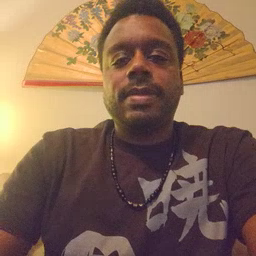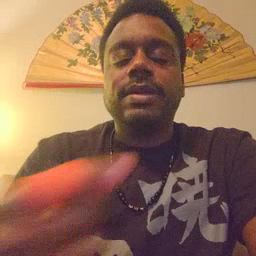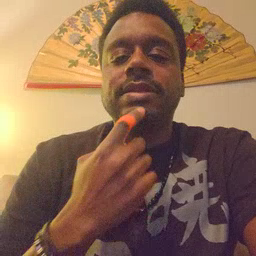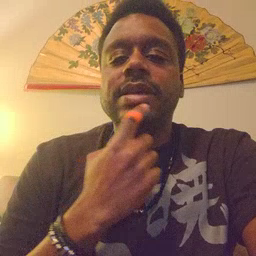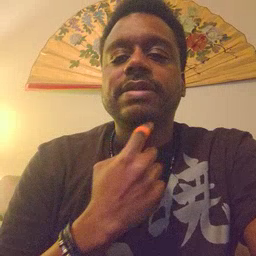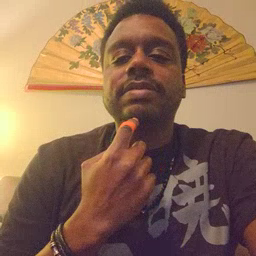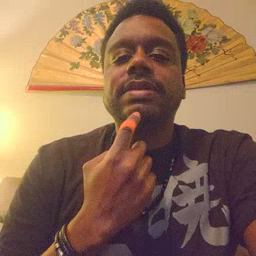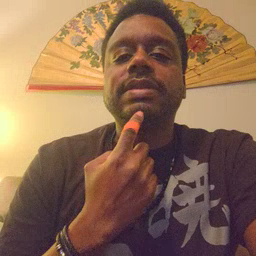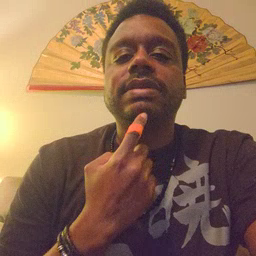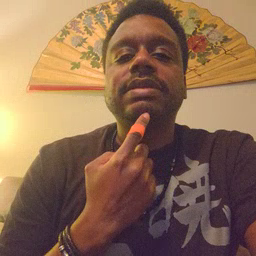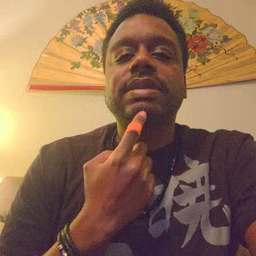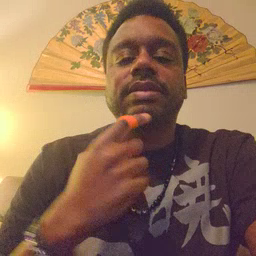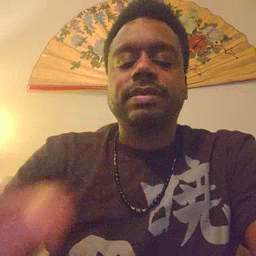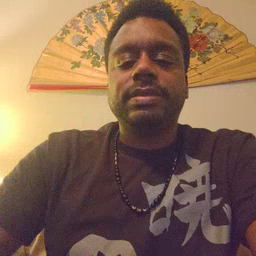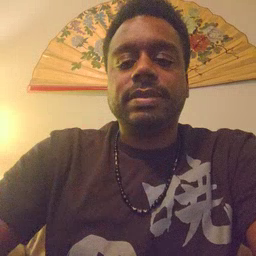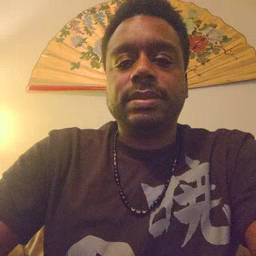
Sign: chin